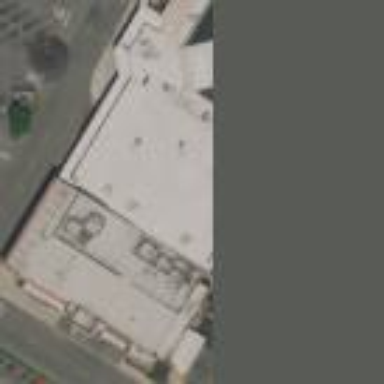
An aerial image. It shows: Part of the building is designated for retail.